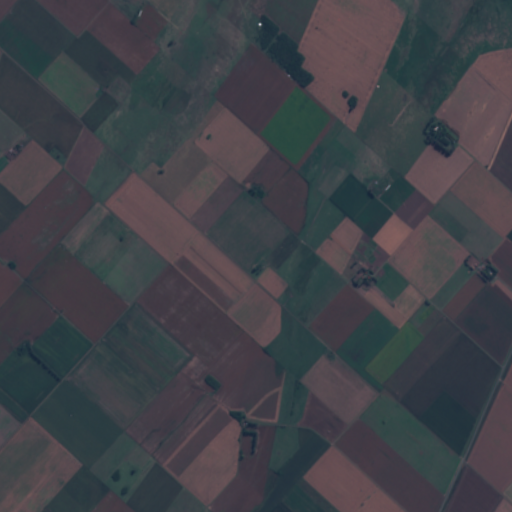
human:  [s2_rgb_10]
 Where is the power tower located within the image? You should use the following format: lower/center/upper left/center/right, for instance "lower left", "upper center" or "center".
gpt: The power tower is located in the right of the image.
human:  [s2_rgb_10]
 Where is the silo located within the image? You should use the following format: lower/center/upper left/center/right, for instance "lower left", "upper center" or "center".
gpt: The silo is located in the center right of the image.
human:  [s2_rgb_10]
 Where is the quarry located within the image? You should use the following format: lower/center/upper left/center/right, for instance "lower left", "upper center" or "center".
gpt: There is no quarry in the image.